Question: I'm experimenting with I/O redirection in C; I redirect the Standard Input so that I can print a number contained in a txt file on the console.
'''
int main() {
int number;
scanf("%d", &number);
printf("The number is %d.", number);
}
'''
In Xcode, I go the Products folder and I double click on the executable file to fire up a console. I issue this line:
'''
./main.c < number.txt
'''
The console prints out a number, but not the correct one. If you wish, download this simple project <URL>. What am I doing wrong here?

- 'CSV'- 'scanf()'- '4''5''The number is <PHONE>.'
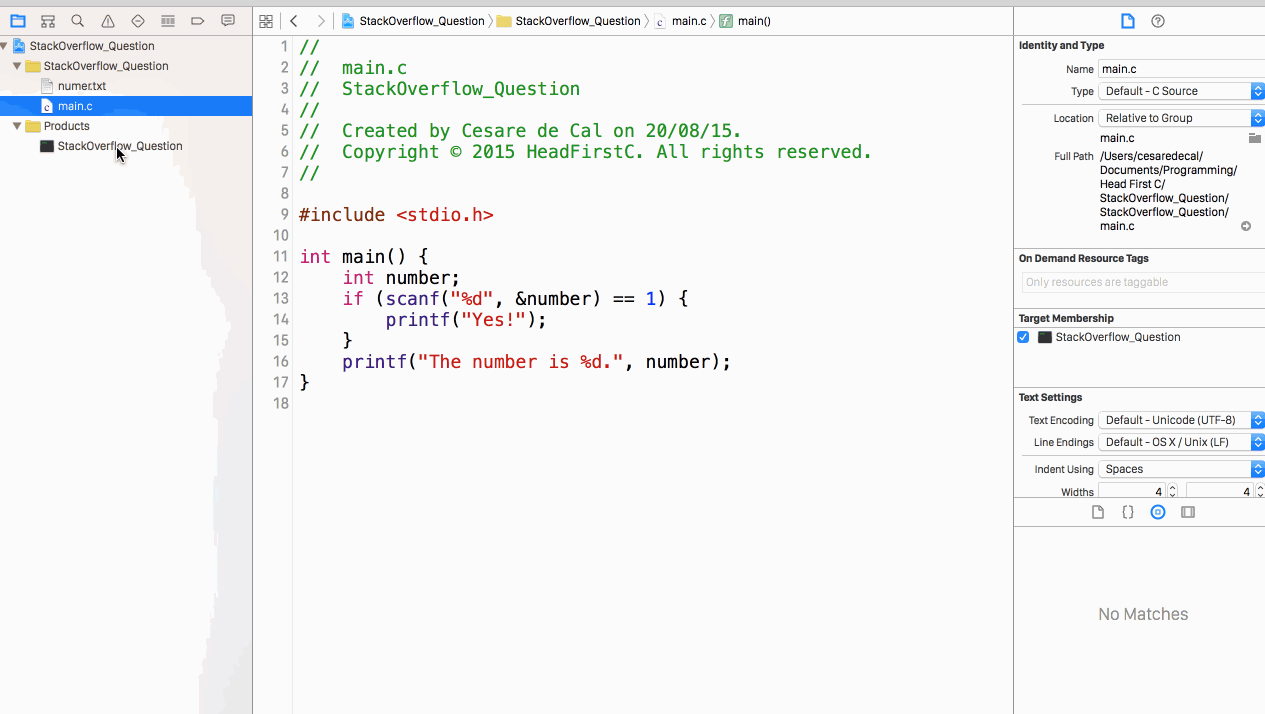
Answer: It seems like you are doing something along the lines of starting your program and getting a blank line (which is the 'scanf()' reading from stdin) then you write './main.c < number.txt' which means you are not piping the file with the value into your program, instead scanf is reading the string and since it doesn't find a number it returns 0.
What you need to do is to create a console window so you see the $ in front and then go to the directory where your exe is and write './main < number.txt'